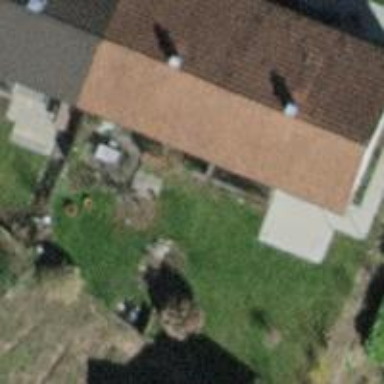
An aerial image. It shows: Simple and straightforward house.